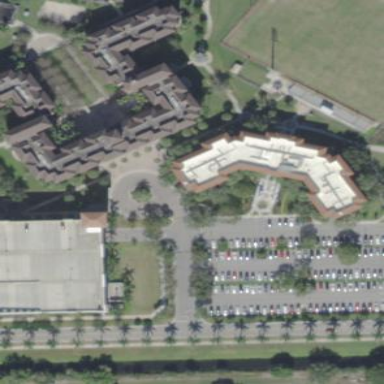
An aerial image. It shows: Dormitory building.